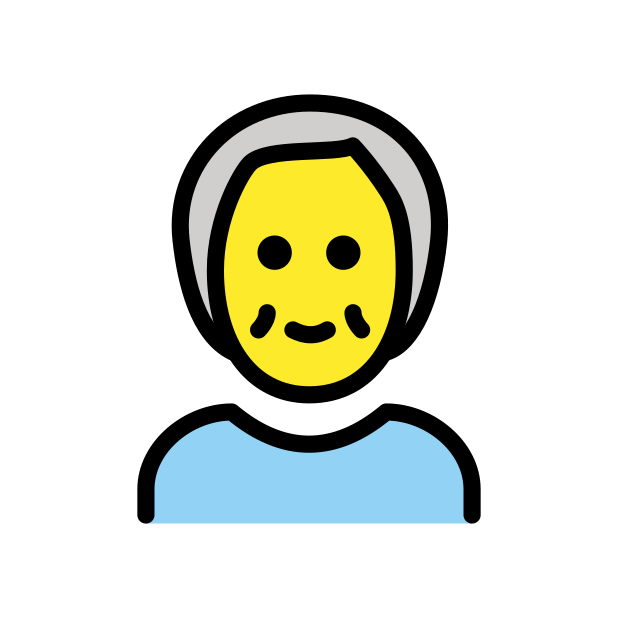
older person